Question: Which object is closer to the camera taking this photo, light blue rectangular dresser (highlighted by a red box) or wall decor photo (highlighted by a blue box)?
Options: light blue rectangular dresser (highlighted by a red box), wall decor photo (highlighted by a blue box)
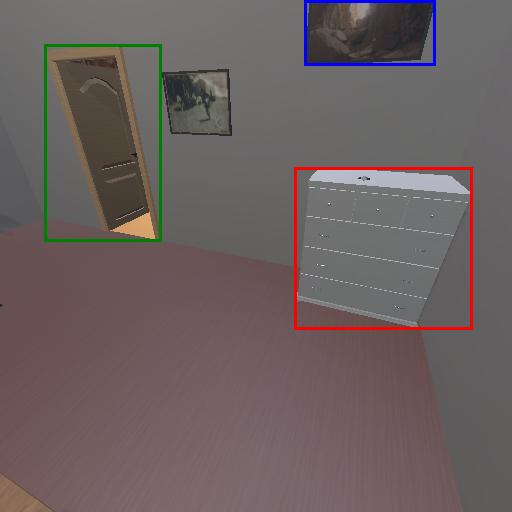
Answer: light blue rectangular dresser (highlighted by a red box)